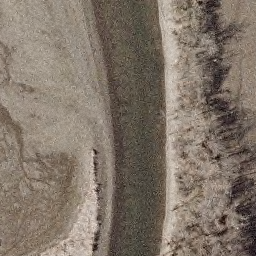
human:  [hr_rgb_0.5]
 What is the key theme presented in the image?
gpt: river